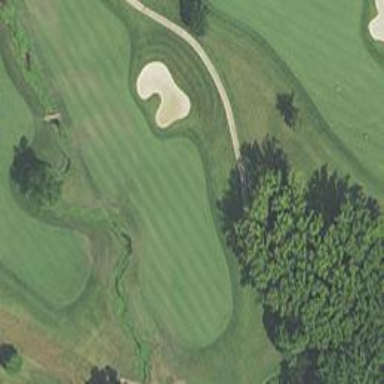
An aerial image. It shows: Golf hole.